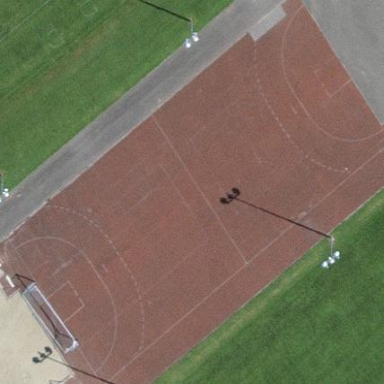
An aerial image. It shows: Soccer pitch with tartan surface for leisure land.